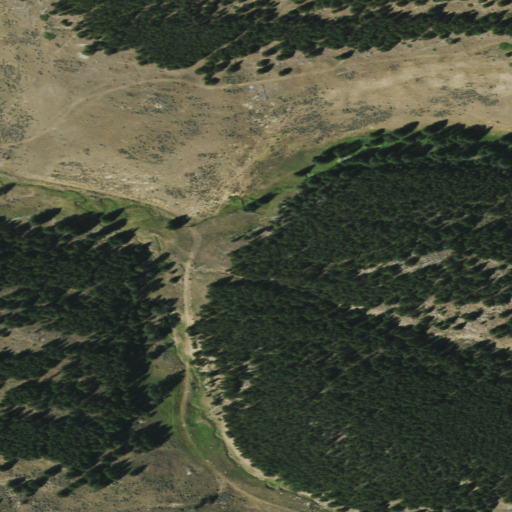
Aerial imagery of valley in Wyoming named Onion Gulch containing evergreen forest, shrub, and grassland